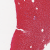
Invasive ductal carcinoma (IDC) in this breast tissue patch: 0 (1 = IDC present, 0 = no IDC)